Interaction volume radius: 5 \u00c5
Interaction volume height: 10 \u00c5
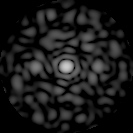
Disorder parameter: 0.8766